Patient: sex M, age 36
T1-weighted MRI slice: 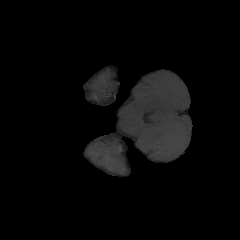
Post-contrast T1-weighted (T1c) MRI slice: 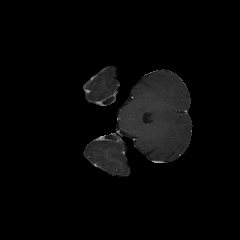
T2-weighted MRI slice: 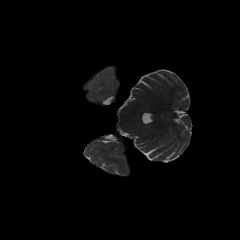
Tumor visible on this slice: no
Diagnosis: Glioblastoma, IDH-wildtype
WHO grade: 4